Current action and preconditions to check: path_clear

Your task: For each precondition in the list above, predict whether it will hold at this action.

Consider the current scene as observed from the mobile robot's camera, and analyze the predicted future states of all dynamic agents (e.g., people, animals, vehicles, or any moving entities) within the NEXT SECOND.

IMPORTANT: Only answer "very likely" if you are absolutely certain—based on strong, clear evidence—that a dynamic agent will violate the precondition in the predicted future state. Do NOT answer "very likely" for unlikely, ambiguous, or low-probability risks.

Ask yourself for each precondition: Is there a high probability, with clear and convincing evidence, that the predicted future states of any dynamic agent will interfere with the predicted future state of the currently executing action within the NEXT SECOND, causing that precondition to fail?

Assess the risk level based on these predictions. Use "likely" or "very likely" if motions create a clear risk of interference.

Use "neutral" or "improbable" if agents are nearby but their predicted paths are clearly diverging or non-conflicting.

Failure Risk Categories: "very improbable", "improbable", "neutral", "likely", "very likely"

Answer Format: Output ONLY the probability_of_failure value from these categories: "very improbable", "improbable", "neutral", "likely", "very likely"

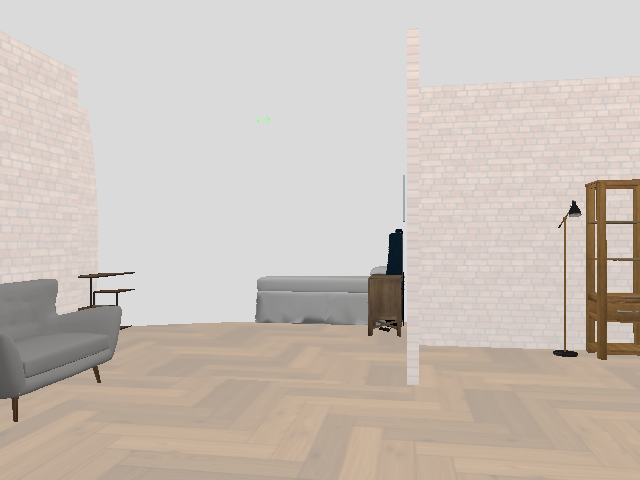

Answer: very improbable